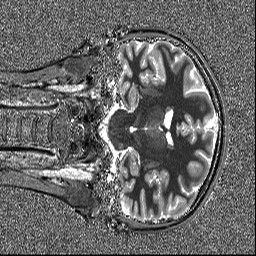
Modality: T1map
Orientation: coronal
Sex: female